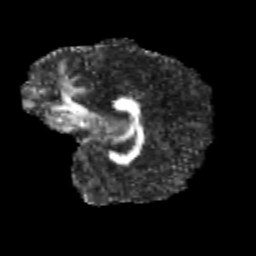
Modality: FA
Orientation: sagittal
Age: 10
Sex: female
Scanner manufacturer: siemens
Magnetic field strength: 3 T
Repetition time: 3.8 s
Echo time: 0.07 s